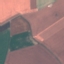
Label: AnnualCrop